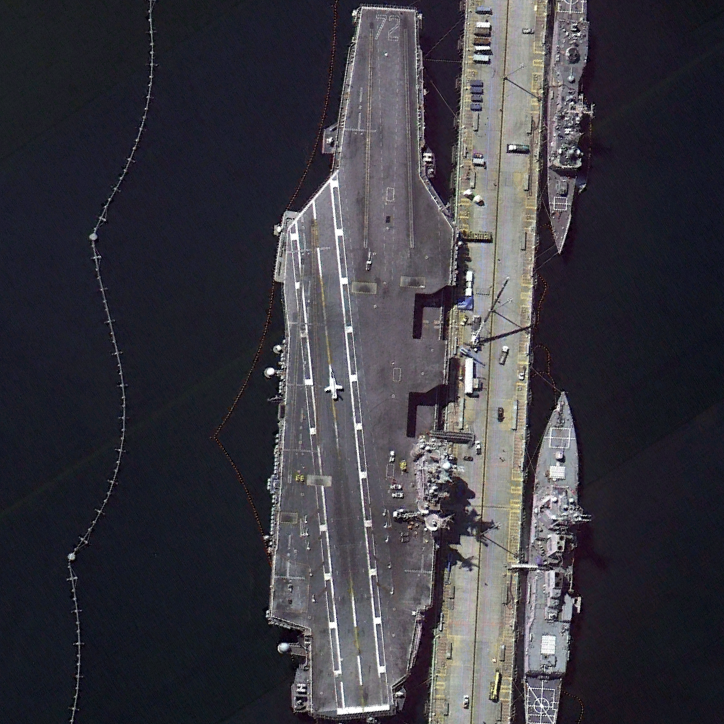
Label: Nimitz-class_aircraft_carrier